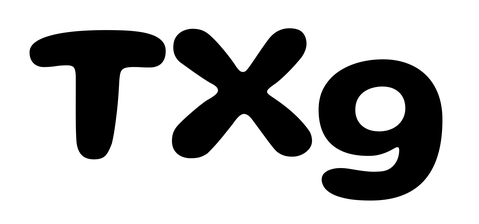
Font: Gluten_SemiBold